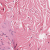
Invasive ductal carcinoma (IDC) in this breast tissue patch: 0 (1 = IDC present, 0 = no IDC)